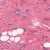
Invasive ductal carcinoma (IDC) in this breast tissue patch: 0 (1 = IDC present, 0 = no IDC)